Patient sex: M
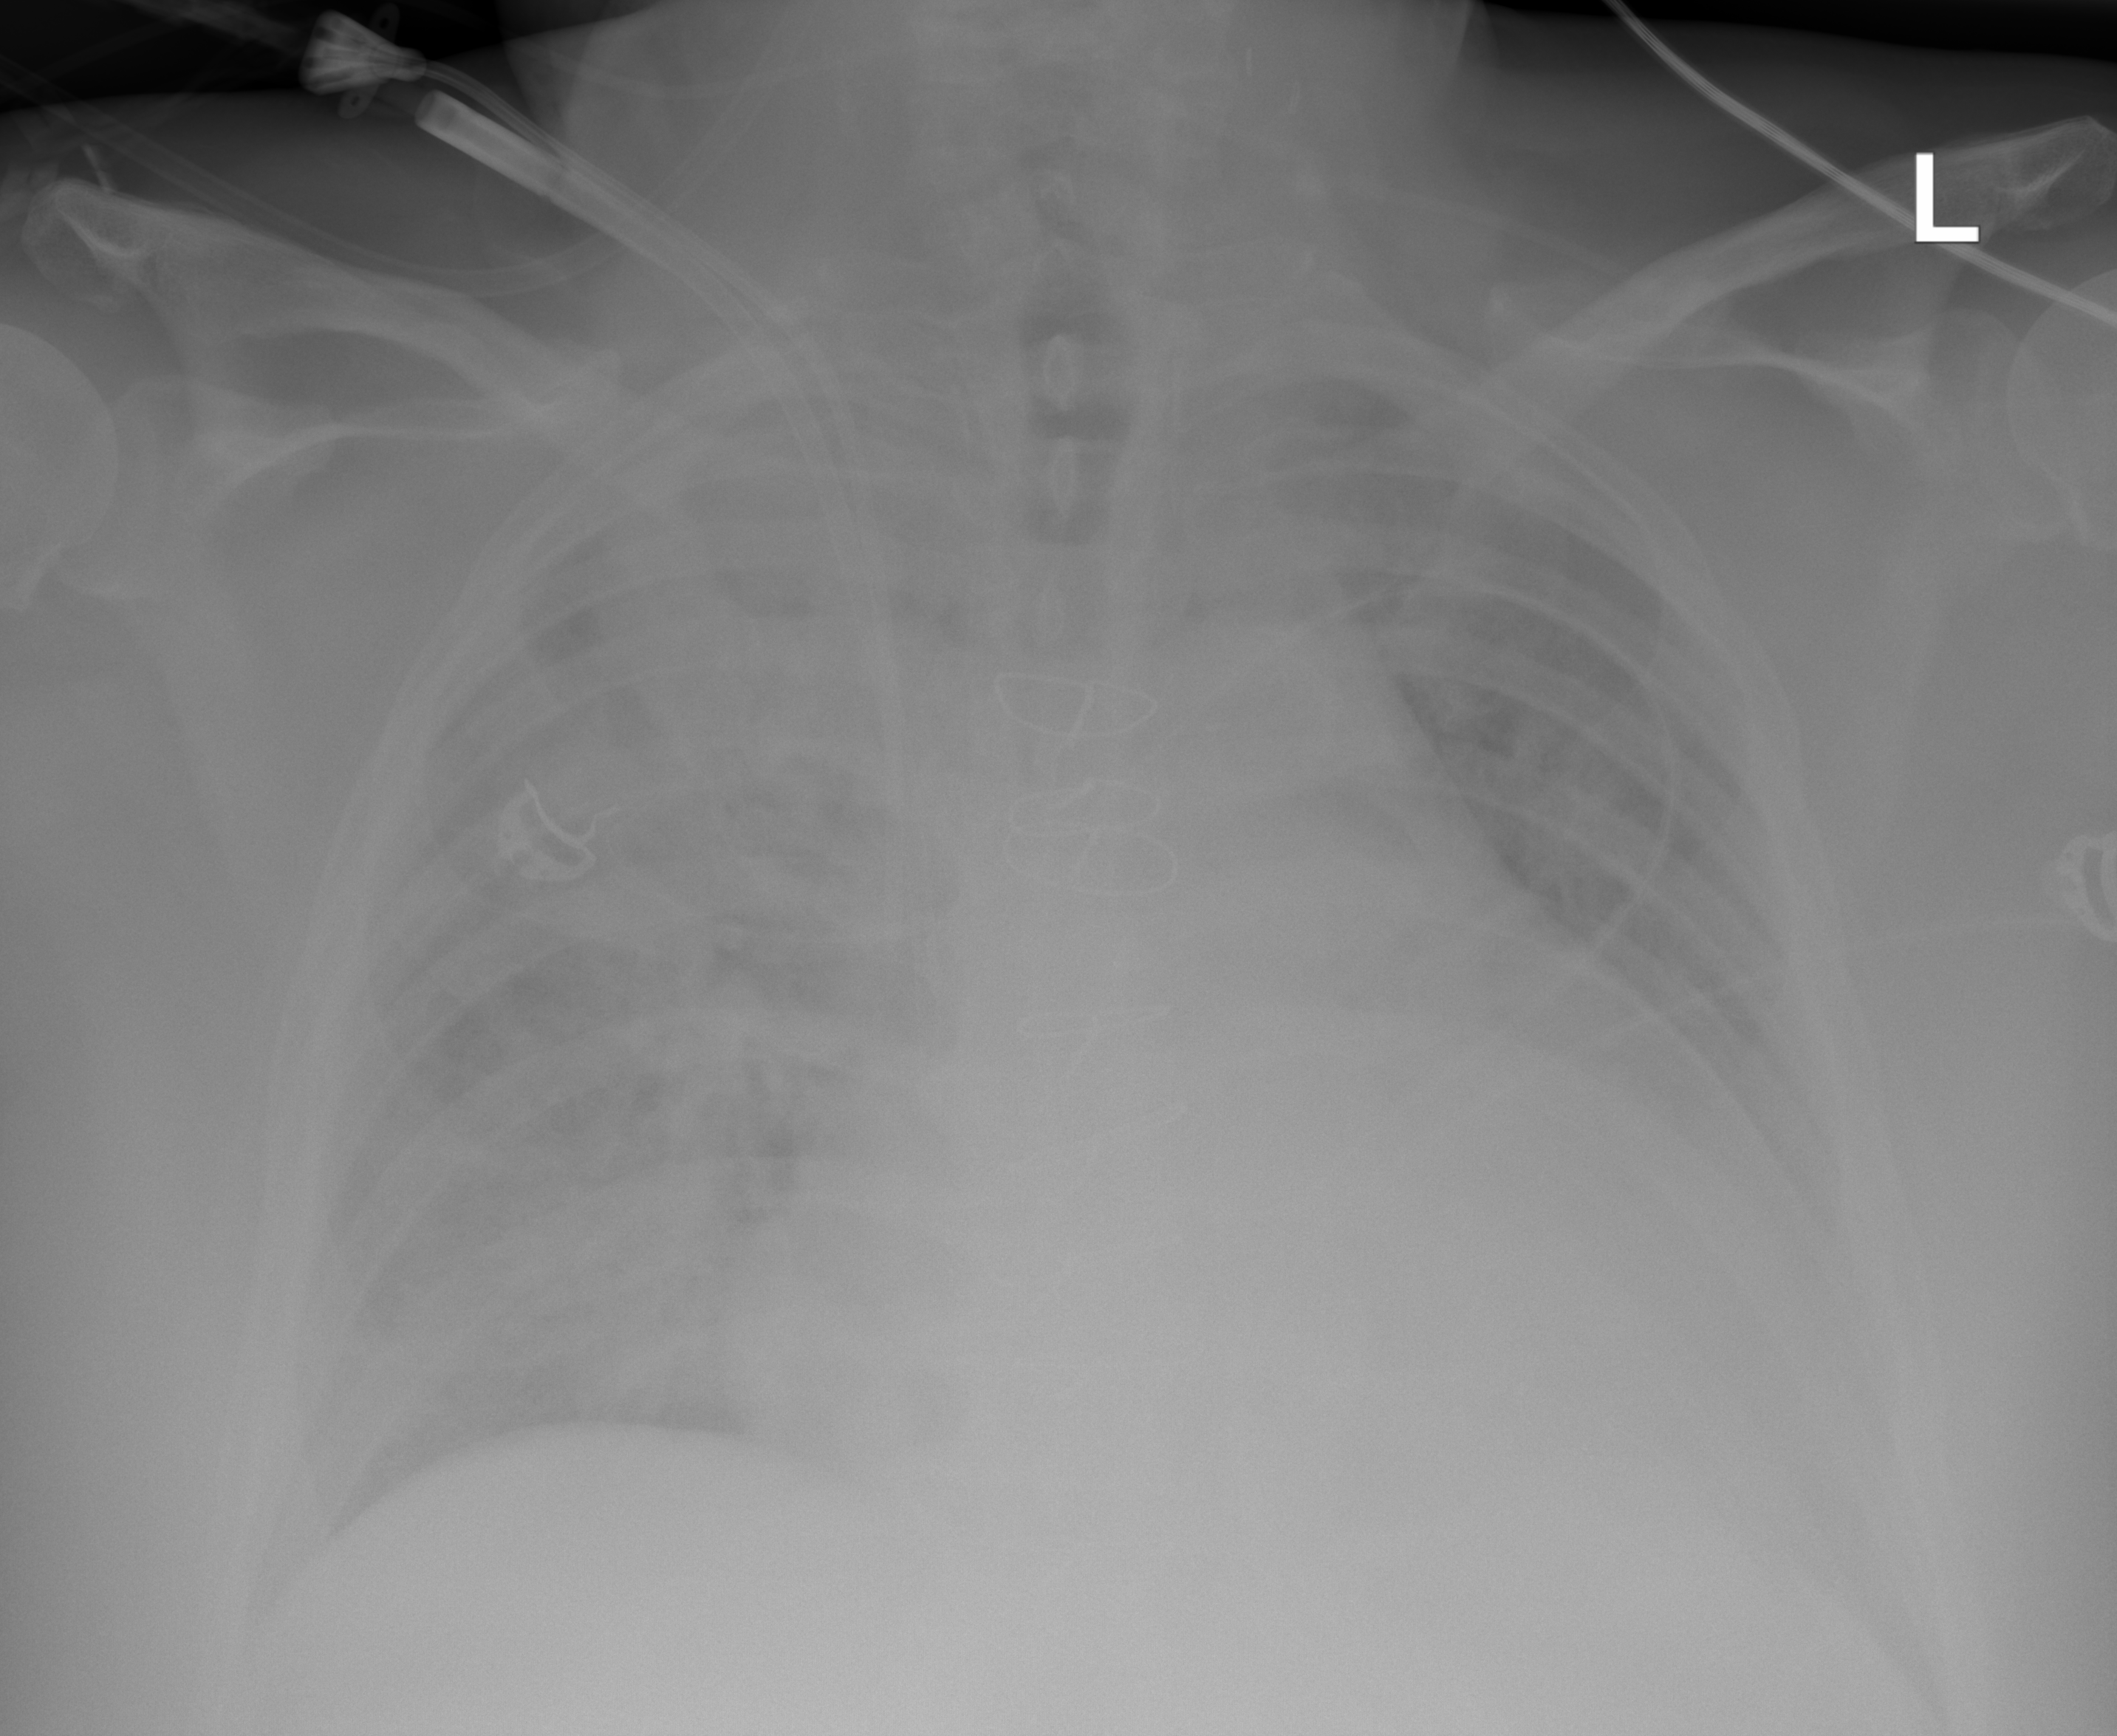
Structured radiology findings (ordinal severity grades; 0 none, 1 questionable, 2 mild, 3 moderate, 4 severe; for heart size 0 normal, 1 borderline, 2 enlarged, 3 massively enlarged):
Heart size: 3
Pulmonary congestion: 4
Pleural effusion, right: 0
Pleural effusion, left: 2
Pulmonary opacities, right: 3
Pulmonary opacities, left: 3
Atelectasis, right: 2
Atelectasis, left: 2